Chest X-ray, AP view. Patient: 39 years old, sex M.
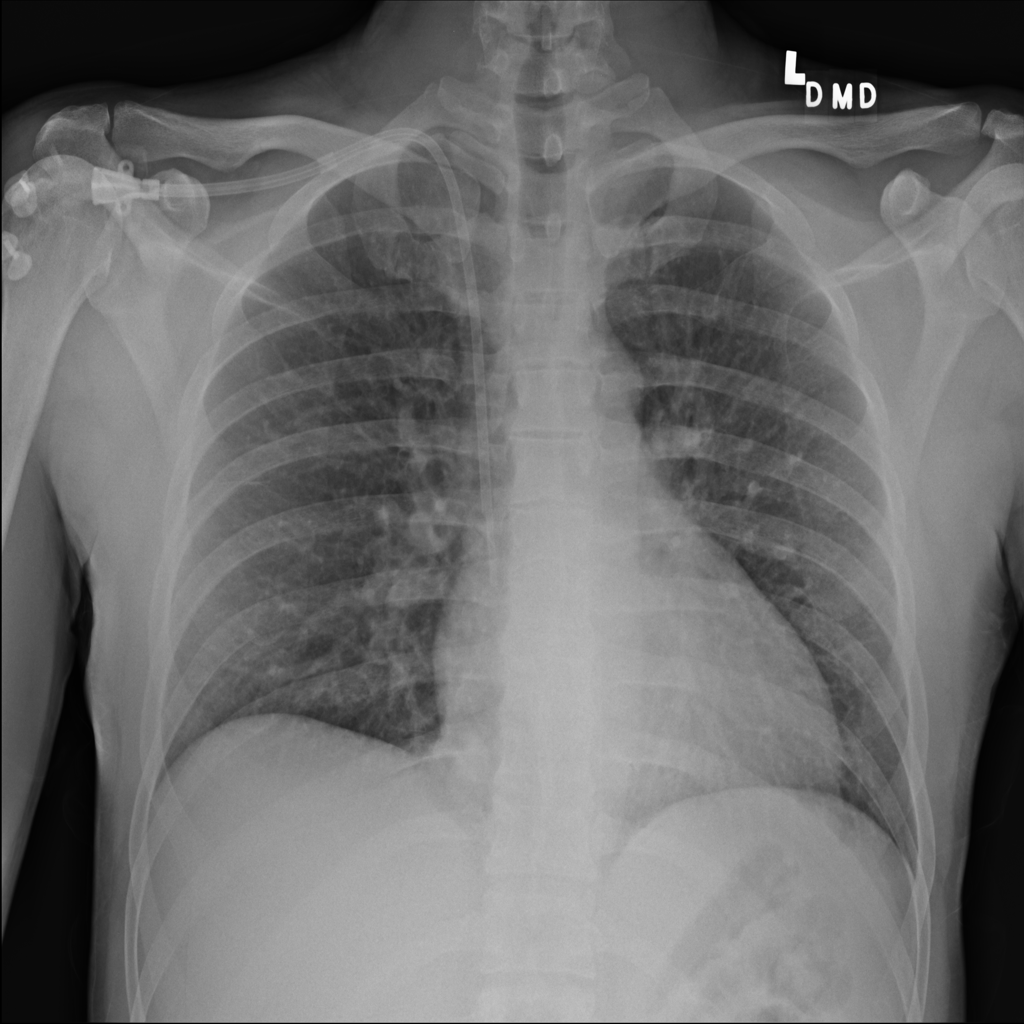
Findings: No Finding